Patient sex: M
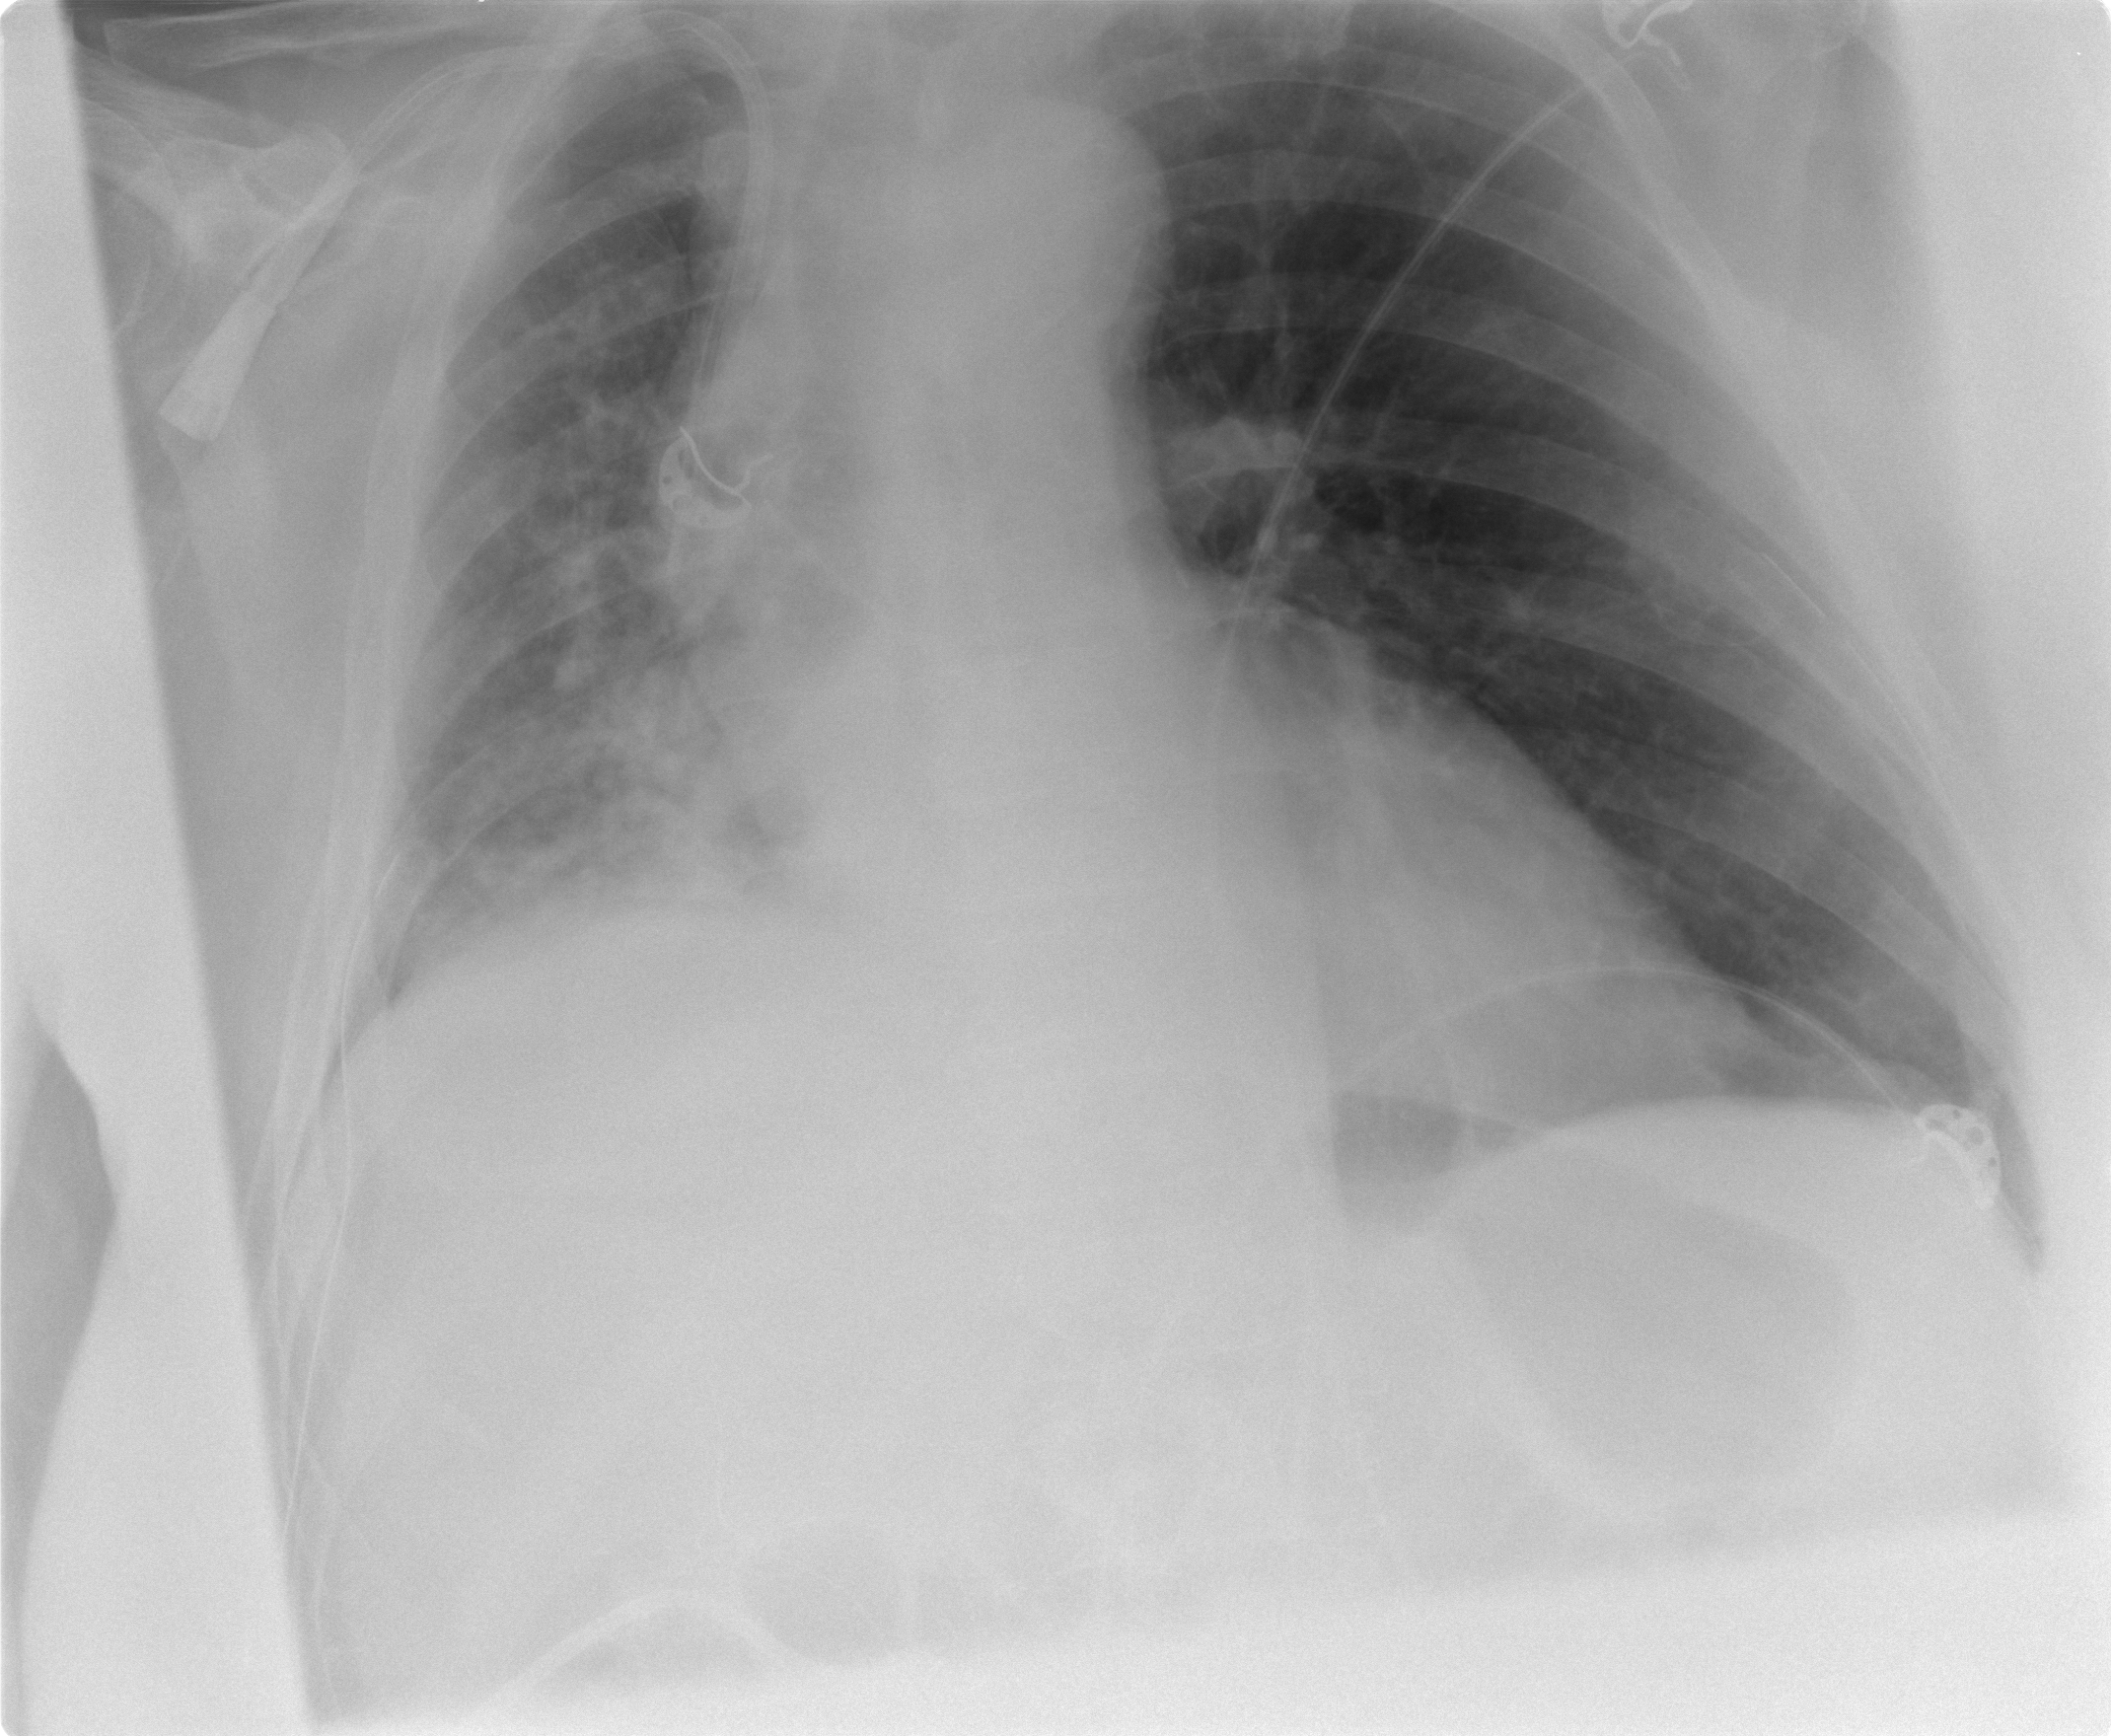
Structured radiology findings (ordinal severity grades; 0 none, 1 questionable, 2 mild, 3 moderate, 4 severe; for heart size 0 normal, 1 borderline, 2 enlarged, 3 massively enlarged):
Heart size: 1
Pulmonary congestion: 0
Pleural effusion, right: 0
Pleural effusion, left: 0
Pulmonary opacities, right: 3
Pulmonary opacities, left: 0
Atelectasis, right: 3
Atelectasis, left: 0